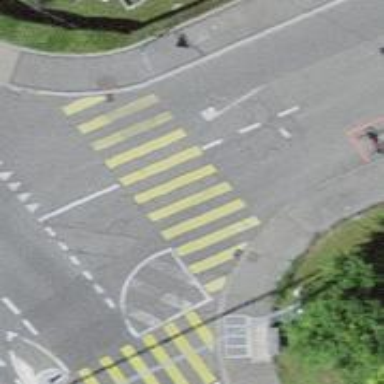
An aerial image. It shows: Uncontrolled zebra crossing.